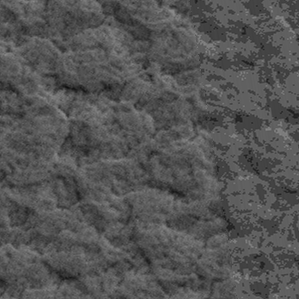
Label: frost